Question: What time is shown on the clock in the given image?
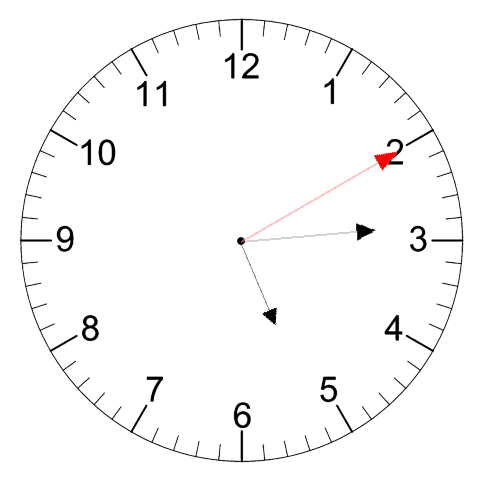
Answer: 05:14:10